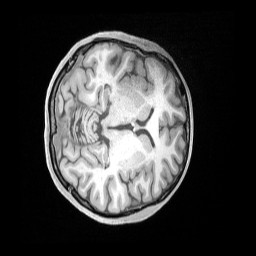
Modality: T1w
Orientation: axial
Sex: female
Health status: ill
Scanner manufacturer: siemens
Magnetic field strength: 3 T
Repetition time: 1.66 s
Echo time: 0.00254 s